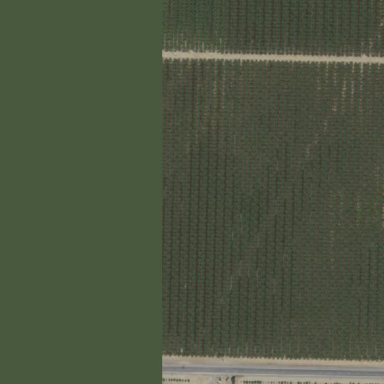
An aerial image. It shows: Almond orchard with rows of almond trees.